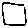
Label: square